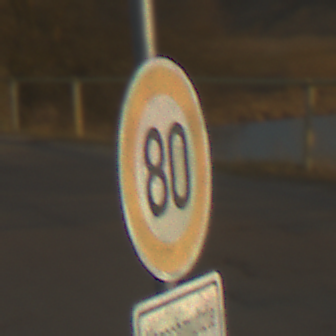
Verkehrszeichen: Geschwindigkeit80
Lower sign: HinweiseAufGefahrenDurchVerbaleAngabe4
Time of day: SunriseSunset
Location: Outdoor (RoadRail)
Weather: PartlyCloudy
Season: NotSpecified
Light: Natural